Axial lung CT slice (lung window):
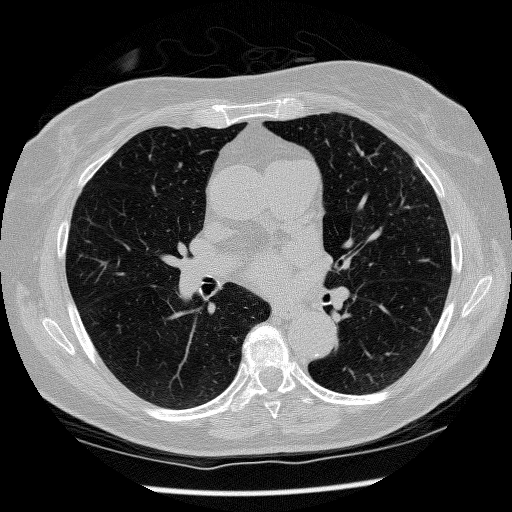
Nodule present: no